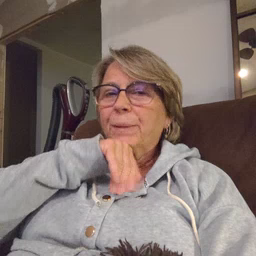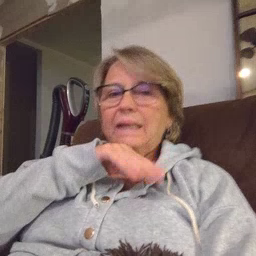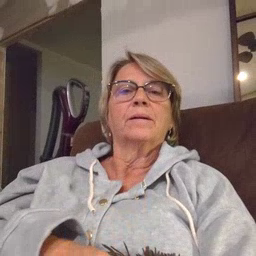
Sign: pig